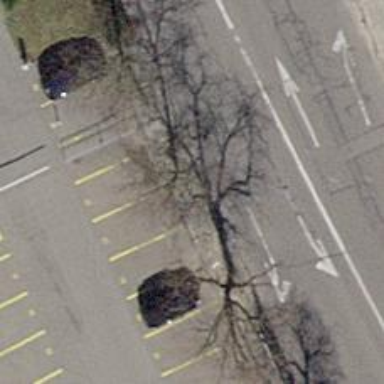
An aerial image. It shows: Avenue of trees.